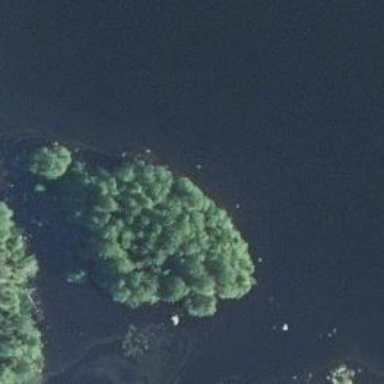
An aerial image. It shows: Islet.